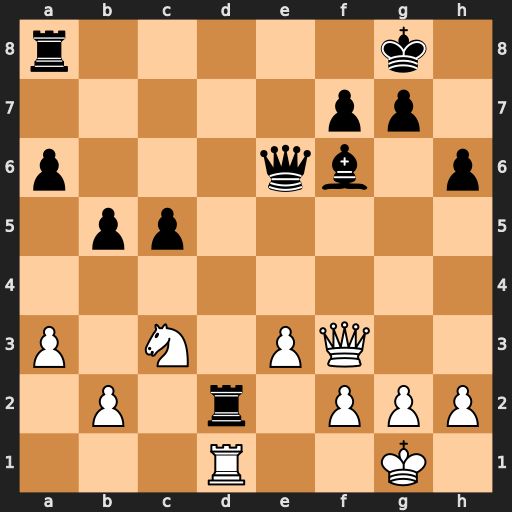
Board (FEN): r5k1/5pp1/p3qb1p/1pp5/8/P1N1PQ2/1P1r1PPP/3R2K1
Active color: w
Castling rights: -
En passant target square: -
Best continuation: Qxa8+ Rd8 Rxd8+